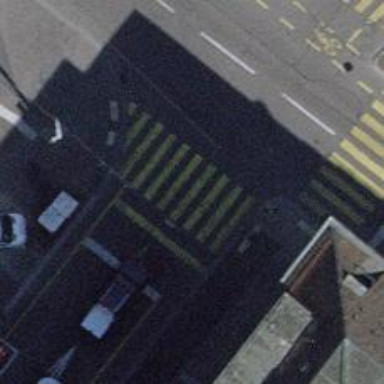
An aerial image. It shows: Tertiary road with asphalt surface and designated cycle lane.